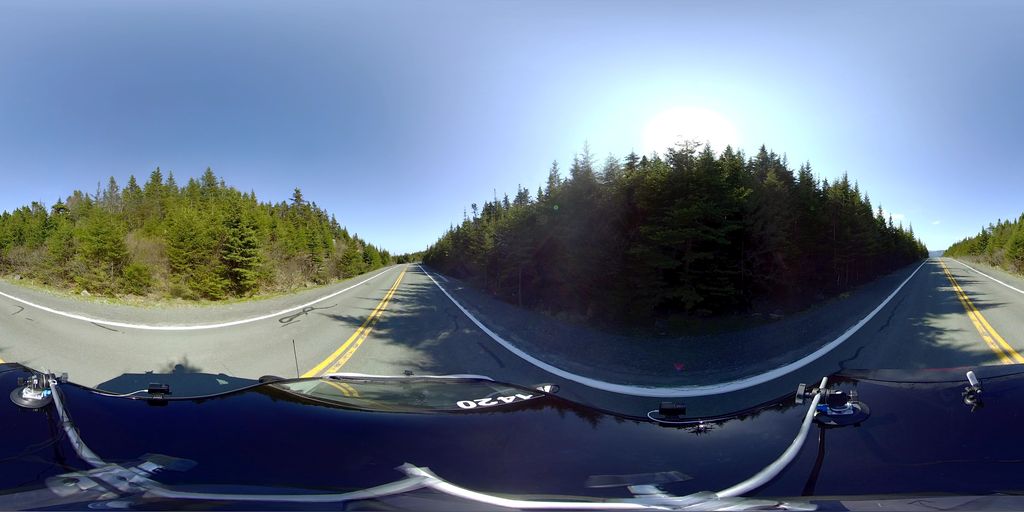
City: st_johns